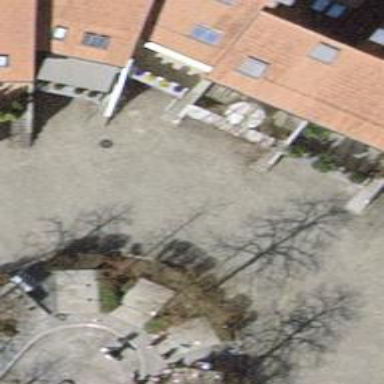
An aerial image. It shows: Driveway with sett surface.